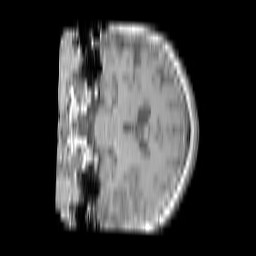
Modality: T1w
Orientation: coronal
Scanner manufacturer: philips
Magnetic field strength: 3 T
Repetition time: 0.2907 s
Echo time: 0.002302 s